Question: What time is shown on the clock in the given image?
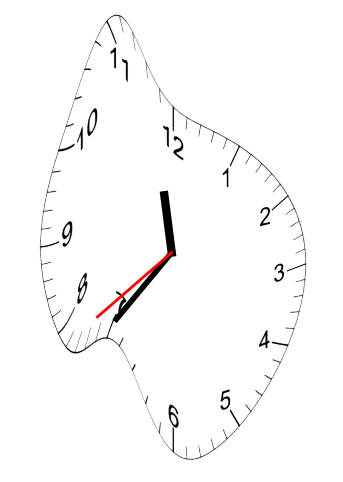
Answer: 11:35:38